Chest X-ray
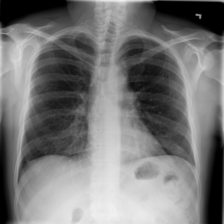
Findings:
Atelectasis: negative
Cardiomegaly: negative
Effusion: negative
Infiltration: negative
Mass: negative
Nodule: negative
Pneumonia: negative
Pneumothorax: negative
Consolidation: negative
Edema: negative
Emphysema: negative
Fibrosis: negative
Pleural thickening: negative
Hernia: negative